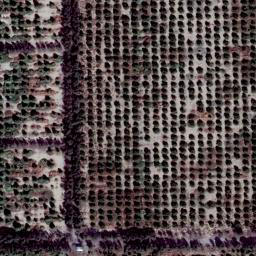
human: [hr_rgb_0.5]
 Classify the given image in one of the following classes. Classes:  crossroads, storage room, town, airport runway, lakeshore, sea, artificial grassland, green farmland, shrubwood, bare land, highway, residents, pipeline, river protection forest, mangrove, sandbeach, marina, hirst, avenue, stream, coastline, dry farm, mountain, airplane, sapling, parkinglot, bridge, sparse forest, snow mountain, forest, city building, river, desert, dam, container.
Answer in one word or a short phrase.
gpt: dry farm